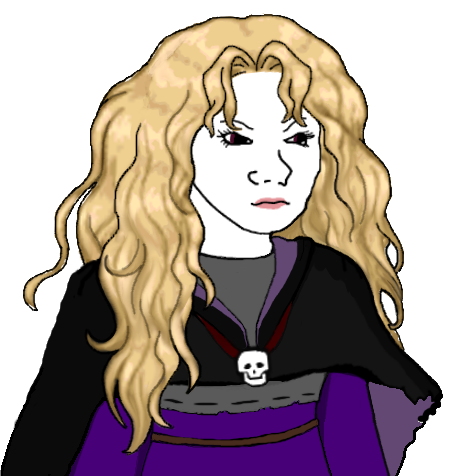
Label: 5_Trad_Wife